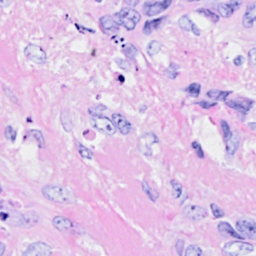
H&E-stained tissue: Breast